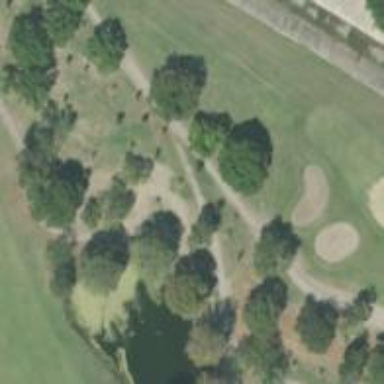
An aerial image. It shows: Path designated for golf carts.